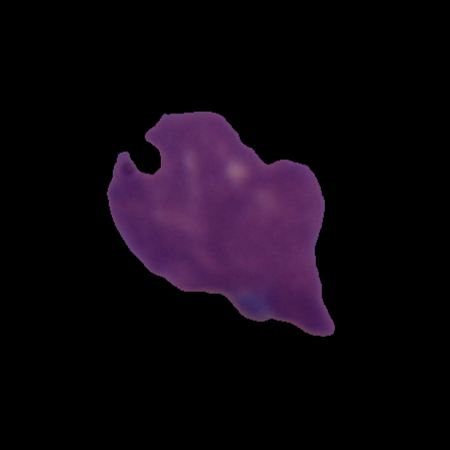
Label: cancer